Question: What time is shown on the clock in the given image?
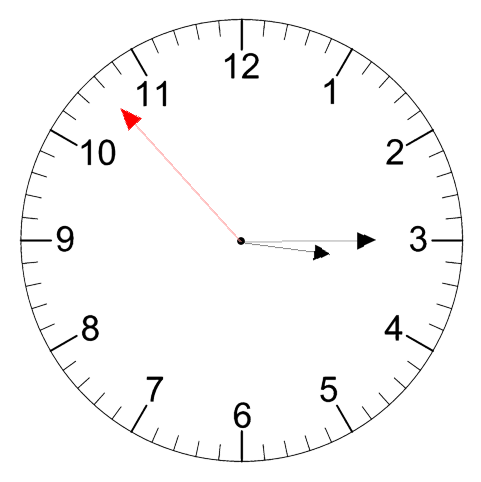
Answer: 03:14:53